已知正四棱锥的底面边长为 $4\text{ cm}$，高与侧棱夹角为 $45^\circ$，则其斜高长为\_\_\_\_\_\_\_\_ cm.
【解答】
\textbf{【答案】}$2\sqrt{3}$;

\textbf{【解析】}如图所示，$\angle ASO = 45^\circ$，

$\therefore SO = AO = \frac{\sqrt{2}}{2} \times 4 = 2\sqrt{2}\,(\text{cm}).$

$E$ 为 $BC$ 的中点，$SE$ 为 $BC$ 边的斜高，

$\therefore SE = \sqrt{SO^2 + OE^2} = \sqrt{8 + 4} = 2\sqrt{3}\,(\text{cm}).$
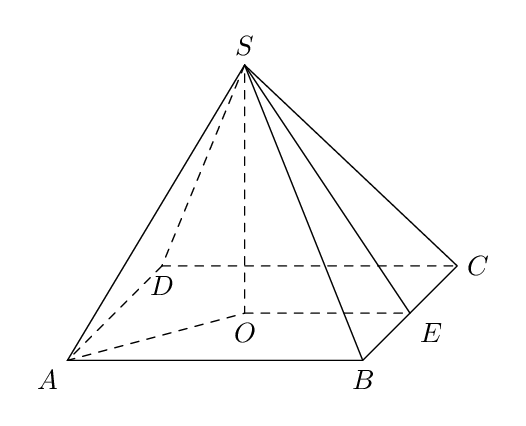